Field crop: maize
Growth stage: 2
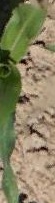
Species: maize